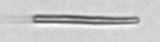
Label: fiber